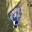
Label: 9